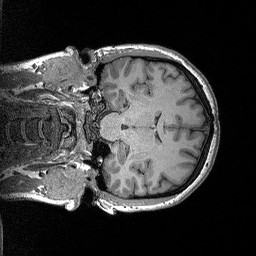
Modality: T1w
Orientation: coronal
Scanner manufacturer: siemens
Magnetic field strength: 3 T
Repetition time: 2.3 s
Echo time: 0.00298 s